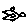
Label: fish